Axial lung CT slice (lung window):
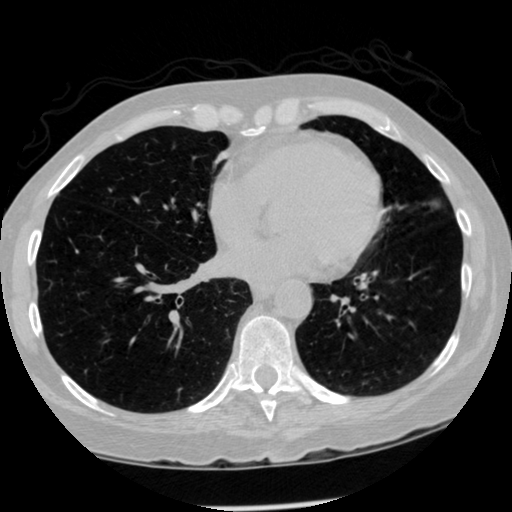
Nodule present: no